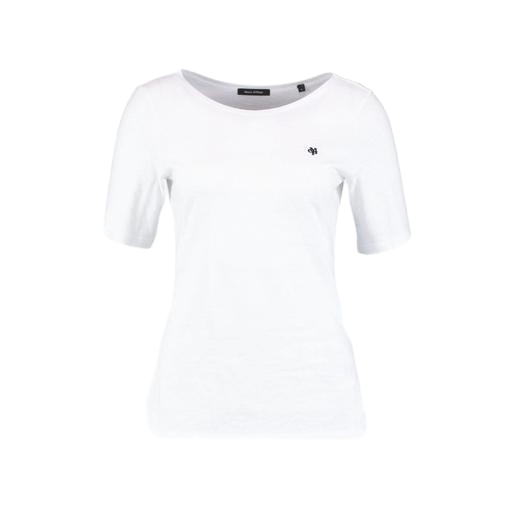
white pima t-shirt only macy, white petite t-shirt only macy, white logo-embroidered t-shirt, white background